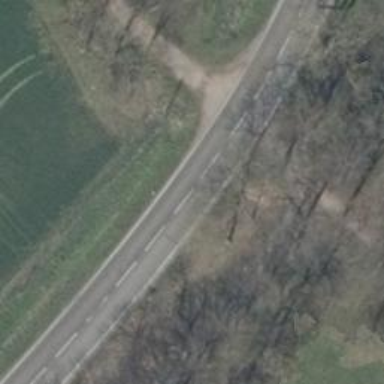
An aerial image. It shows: Secondary road with asphalt surface.